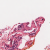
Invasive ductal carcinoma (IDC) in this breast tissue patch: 0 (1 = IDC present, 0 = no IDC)